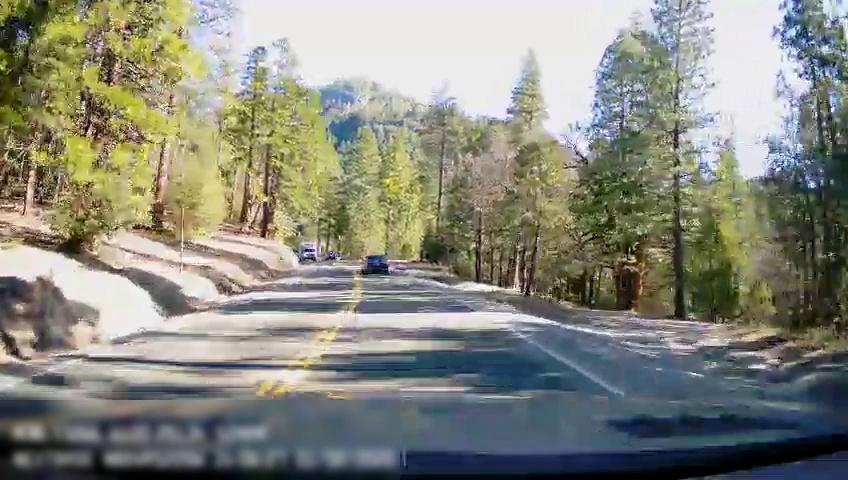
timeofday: Day
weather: Sunny
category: Drivable Space
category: Vehicles | Truck
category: Vehicles | Car
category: Lanes | Opposite Lane
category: Lanes | Opposite Lane
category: Lanes | Current Lane
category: Lanes | Current Lane